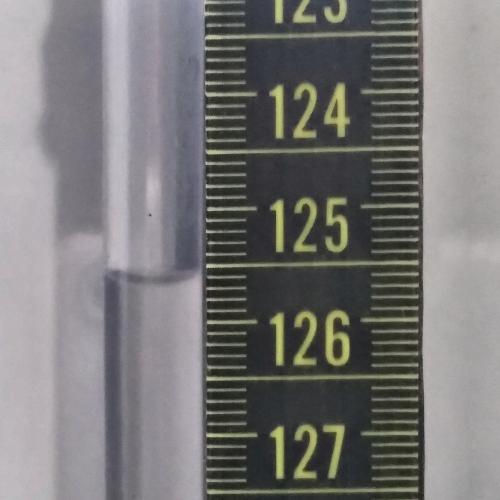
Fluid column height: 125.6 cm